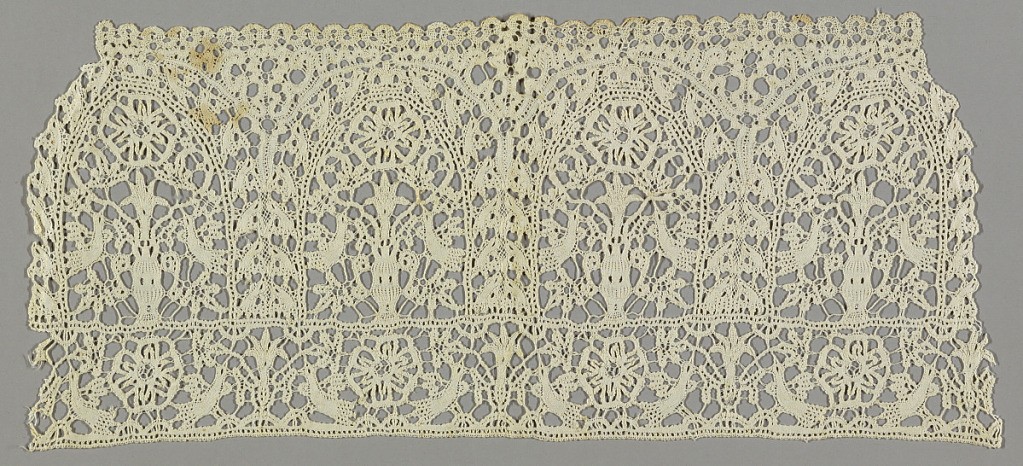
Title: Border
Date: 1600–1650
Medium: linen Technique: bobbin lace, discontinuous tape
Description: Wide border of Roman arches filled by stylized floral motifs as well as symmetrically-placed birds. Finished on one side with a narrow border showing similar motifs.